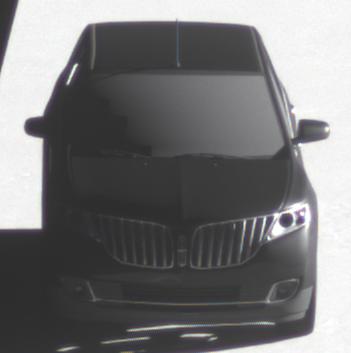
Make: Lincoln
Model: MKX
Detailed model: Gen. 1 CD3
Model produced from: 2010
Model produced until: 2015
Doors: 5
Color: black
Road condition: dry road
Daytime: morning or afternoon
Contrast: high contrast